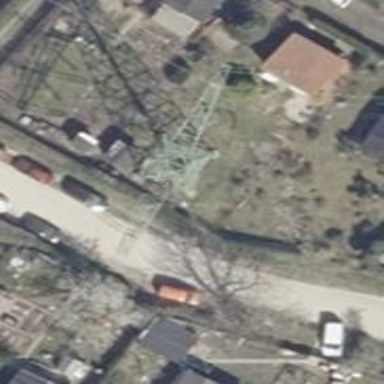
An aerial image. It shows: Abandoned power structure.